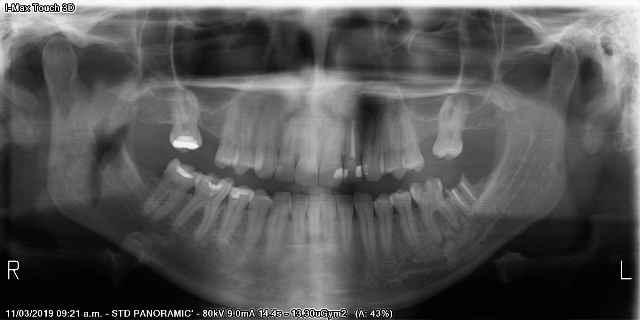
adult